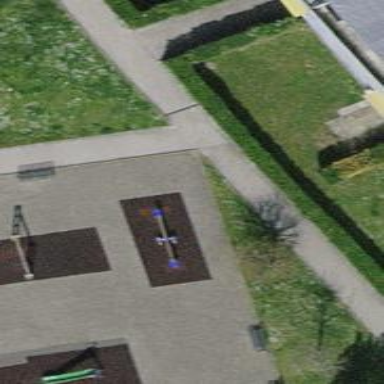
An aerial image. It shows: Playground featuring seesaw.